Interaction volume radius: 10 \u00c5
Interaction volume height: 35 \u00c5
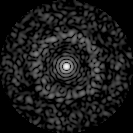
Disorder parameter: 0.8195